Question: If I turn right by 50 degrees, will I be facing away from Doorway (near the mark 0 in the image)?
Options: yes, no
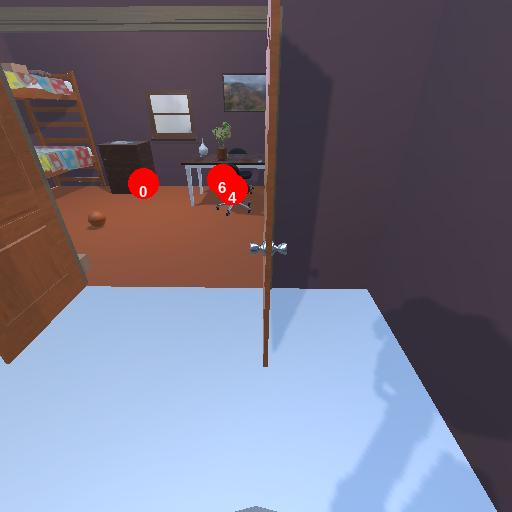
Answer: yes